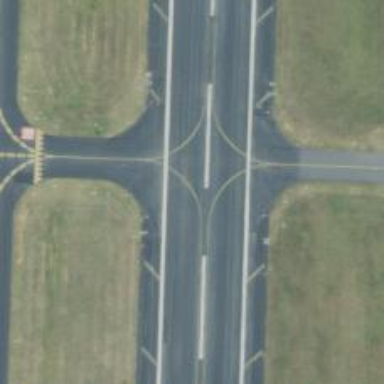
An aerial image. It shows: Image of taxiway at airport.